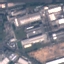
Land use / land cover: Industrial